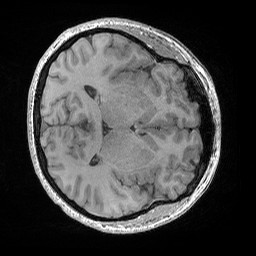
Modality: T1w
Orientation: axial
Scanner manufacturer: siemens
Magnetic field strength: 3 T
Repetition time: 0.02 s
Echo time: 0.00492 s